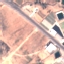
Land use / land cover class: Highway